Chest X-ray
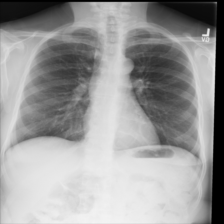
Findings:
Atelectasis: negative
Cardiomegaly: negative
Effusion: negative
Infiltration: negative
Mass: negative
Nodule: negative
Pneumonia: negative
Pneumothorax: negative
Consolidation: negative
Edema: negative
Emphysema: negative
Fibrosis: negative
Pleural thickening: negative
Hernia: negative